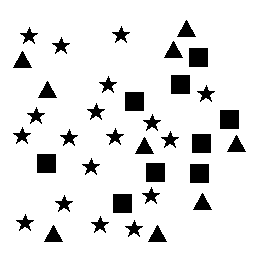
Squares: 9
Triangles: 9
Stars: 18
Total shapes: 36